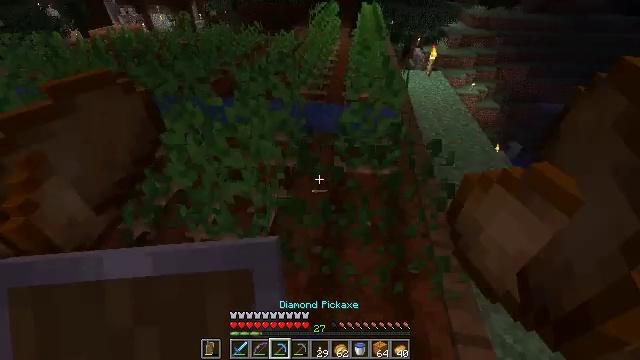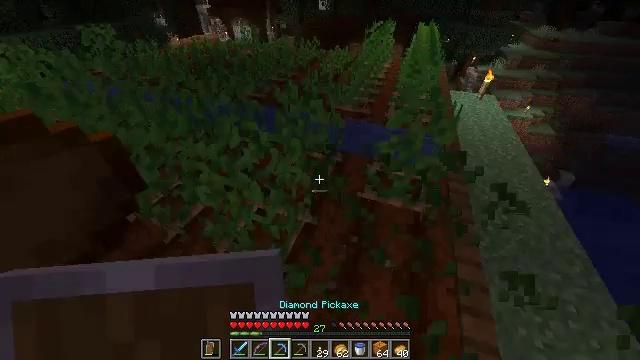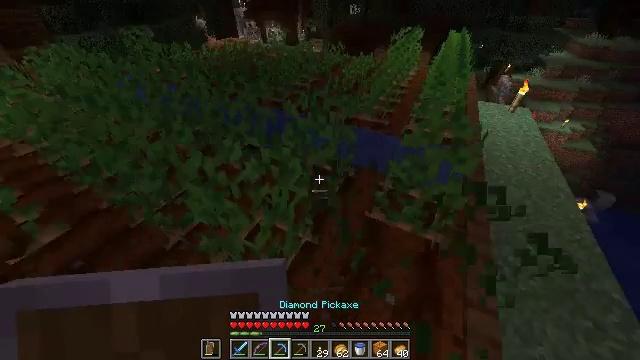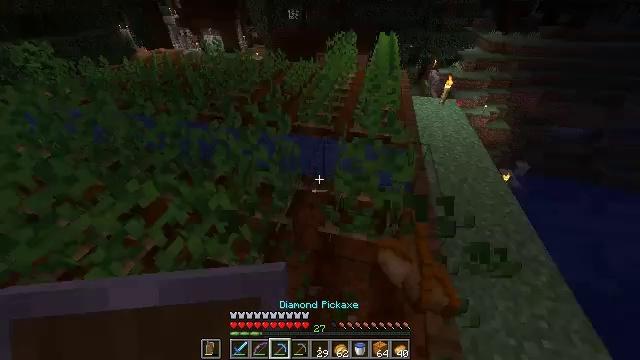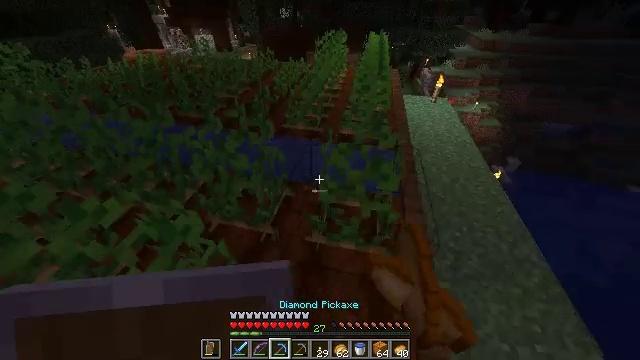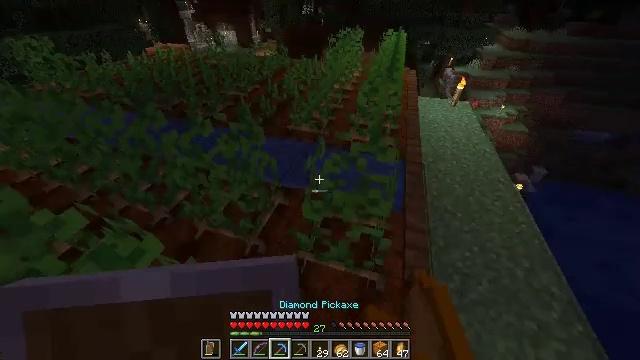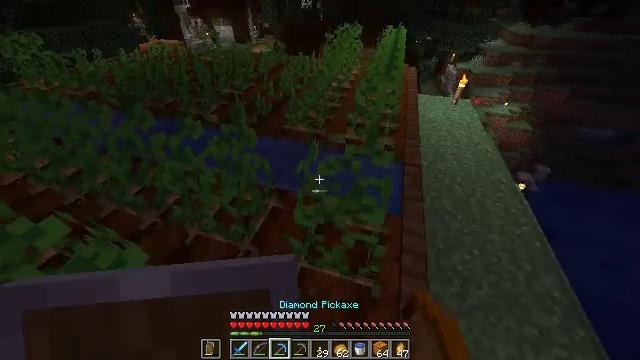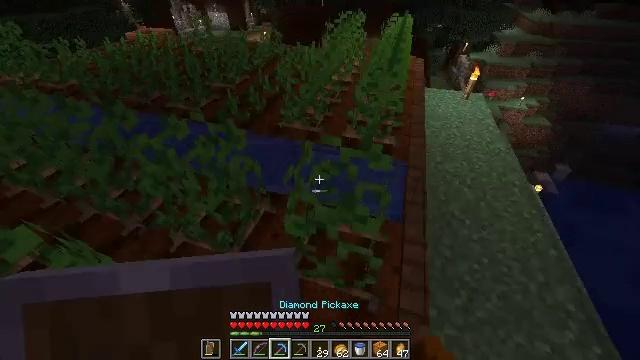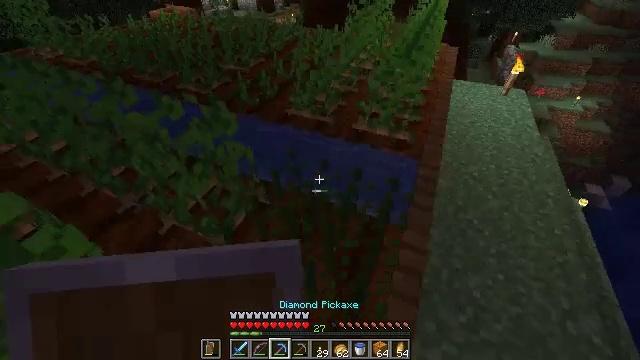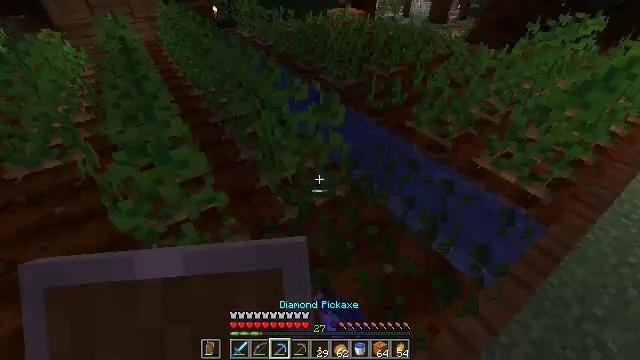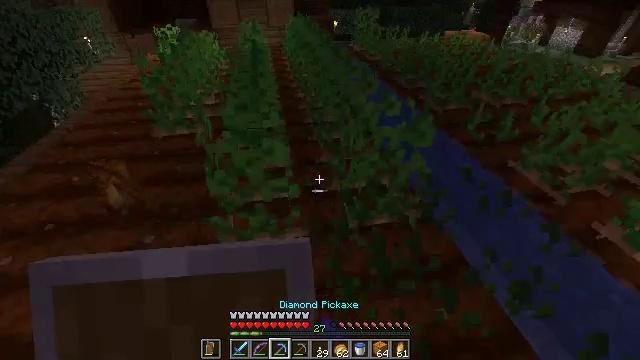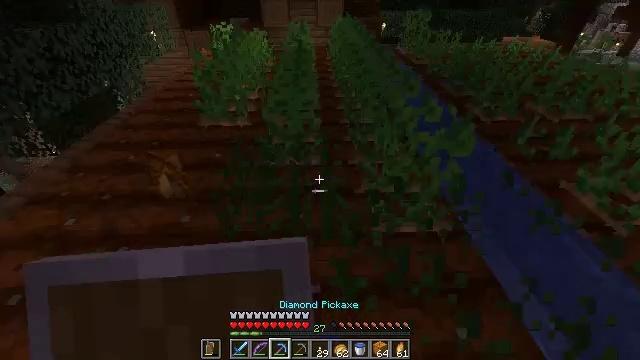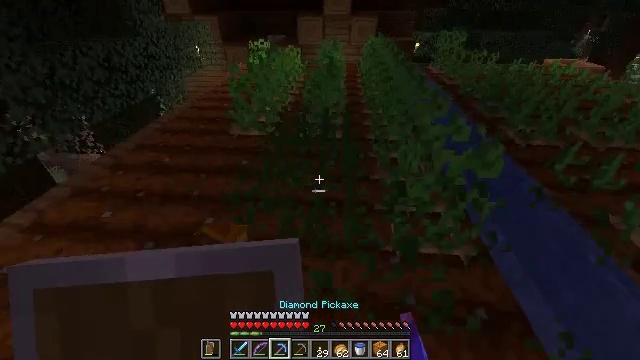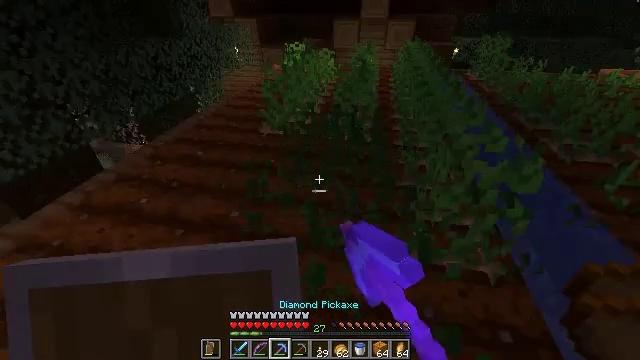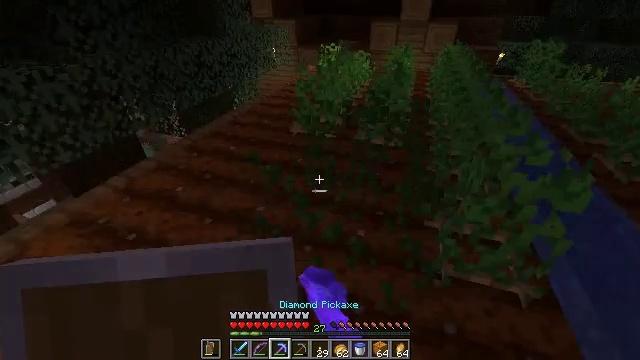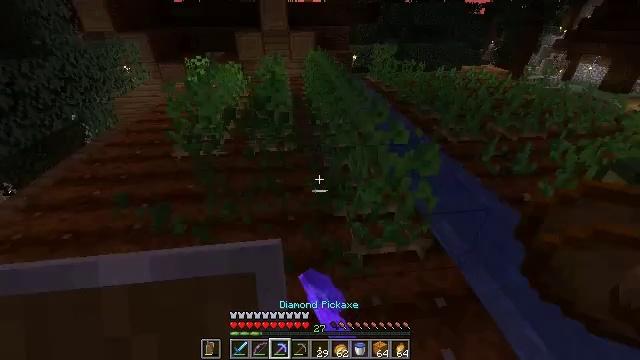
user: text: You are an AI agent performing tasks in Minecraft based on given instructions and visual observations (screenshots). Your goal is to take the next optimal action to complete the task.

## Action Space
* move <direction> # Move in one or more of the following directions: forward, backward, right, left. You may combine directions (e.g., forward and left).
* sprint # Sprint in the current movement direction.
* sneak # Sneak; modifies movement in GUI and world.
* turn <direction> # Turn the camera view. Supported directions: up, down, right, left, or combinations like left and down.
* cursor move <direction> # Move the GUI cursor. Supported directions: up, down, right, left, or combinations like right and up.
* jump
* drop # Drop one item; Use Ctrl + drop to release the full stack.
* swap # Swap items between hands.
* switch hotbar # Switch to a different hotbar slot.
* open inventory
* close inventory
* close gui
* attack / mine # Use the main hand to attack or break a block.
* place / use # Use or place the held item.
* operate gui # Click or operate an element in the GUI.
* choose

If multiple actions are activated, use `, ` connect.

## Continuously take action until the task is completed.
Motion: motion action
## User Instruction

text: Break the potato plant to gather potatoes.
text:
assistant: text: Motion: move forward and move right, turn left
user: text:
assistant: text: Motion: move forward and move right, turn left
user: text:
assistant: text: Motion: move forward and move right, turn right
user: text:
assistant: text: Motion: move forward and move right, turn right
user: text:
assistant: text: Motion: turn left
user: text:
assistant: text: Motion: no_op
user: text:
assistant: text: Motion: move right
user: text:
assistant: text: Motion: move right, turn left and down, attack / mine
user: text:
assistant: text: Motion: turn left and up
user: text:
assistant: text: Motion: turn left and up
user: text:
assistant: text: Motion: turn left, attack / mine
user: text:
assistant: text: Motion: turn left and up, attack / mine
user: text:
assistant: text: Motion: turn left
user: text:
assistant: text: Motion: turn left
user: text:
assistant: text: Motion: move forward, turn right and up
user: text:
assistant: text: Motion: move forward and move right, turn right and down
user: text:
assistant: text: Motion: move forward and move right, attack / mine
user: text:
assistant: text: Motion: turn left, attack / mine
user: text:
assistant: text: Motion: move forward, turn left and up
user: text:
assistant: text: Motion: move forward, turn left and up
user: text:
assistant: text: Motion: move forward, attack / mine
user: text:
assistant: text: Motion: turn left and down
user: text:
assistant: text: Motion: move forward and move left, turn left
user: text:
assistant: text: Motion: move forward and move left, attack / mine
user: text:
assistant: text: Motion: move forward and move left
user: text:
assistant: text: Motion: move forward and move left, attack / mine
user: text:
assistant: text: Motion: move forward, turn left and down
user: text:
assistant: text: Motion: move forward, turn left and down
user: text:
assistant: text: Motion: move forward
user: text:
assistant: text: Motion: move forward, turn right, attack / mine